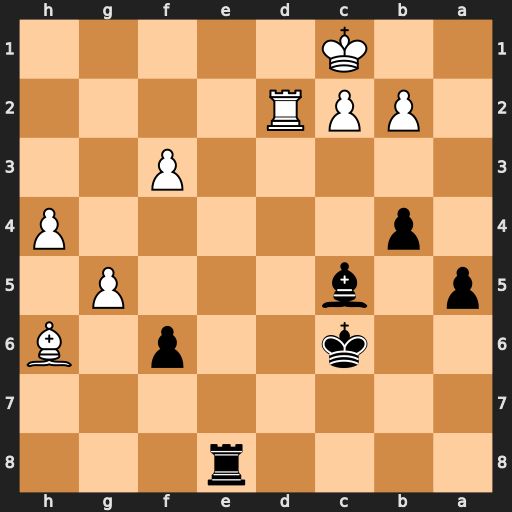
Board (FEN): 4r3/8/2k2p1B/p1b3P1/1p5P/5P2/1PPR4/2K5
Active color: b
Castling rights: -
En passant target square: -
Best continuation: Re1+ Rd1 Be3+ Kb1 Rxd1+